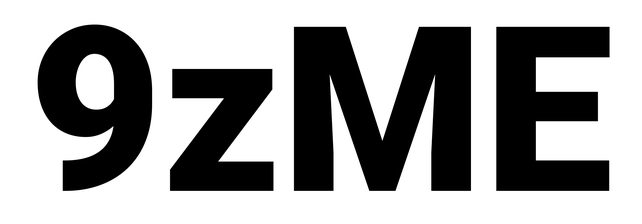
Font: Roboto_Black